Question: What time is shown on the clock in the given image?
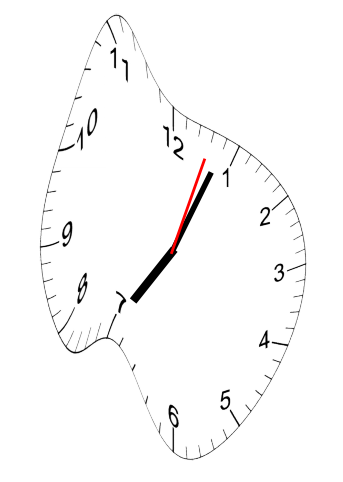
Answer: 07:04:03